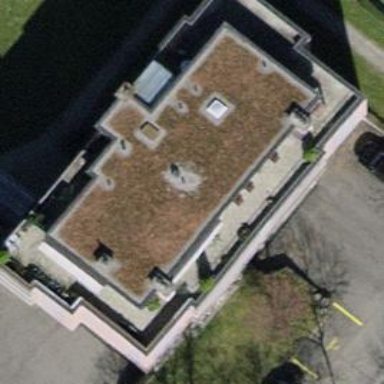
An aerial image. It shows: Flat-roofed building.